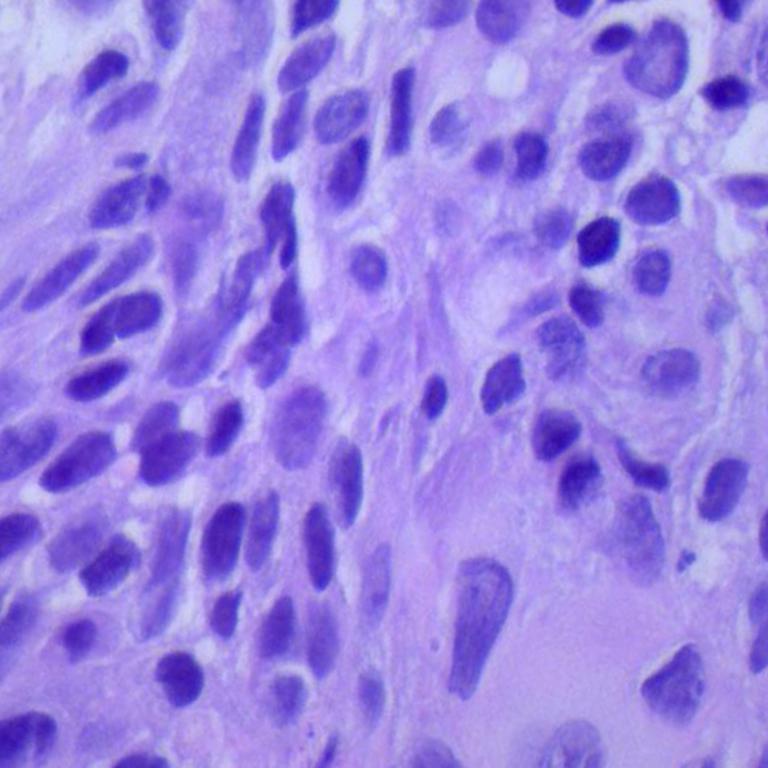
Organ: lung
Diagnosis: squamous carcinomas